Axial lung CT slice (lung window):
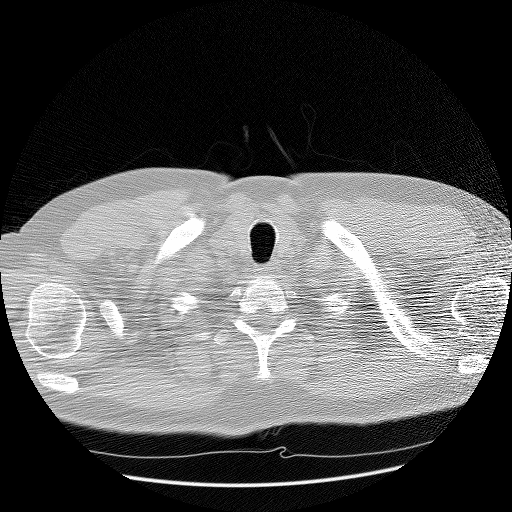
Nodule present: no